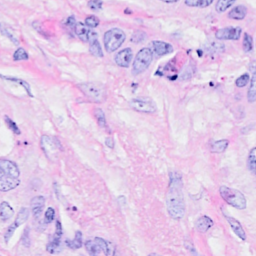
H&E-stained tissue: Breast